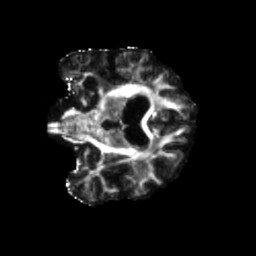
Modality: FA
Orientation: coronal
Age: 66
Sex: female
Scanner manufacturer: siemens
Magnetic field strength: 3 T
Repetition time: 5.47 s
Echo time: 0.0854 s